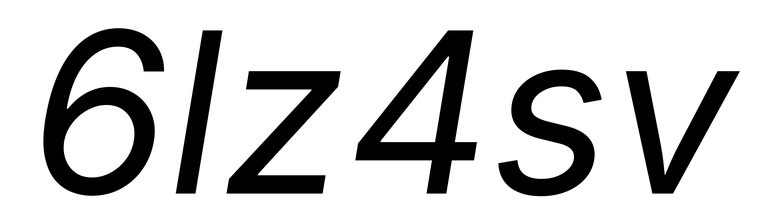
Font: Inter-Italic_Italic